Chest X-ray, PA view. Patient: 51 years old, sex M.
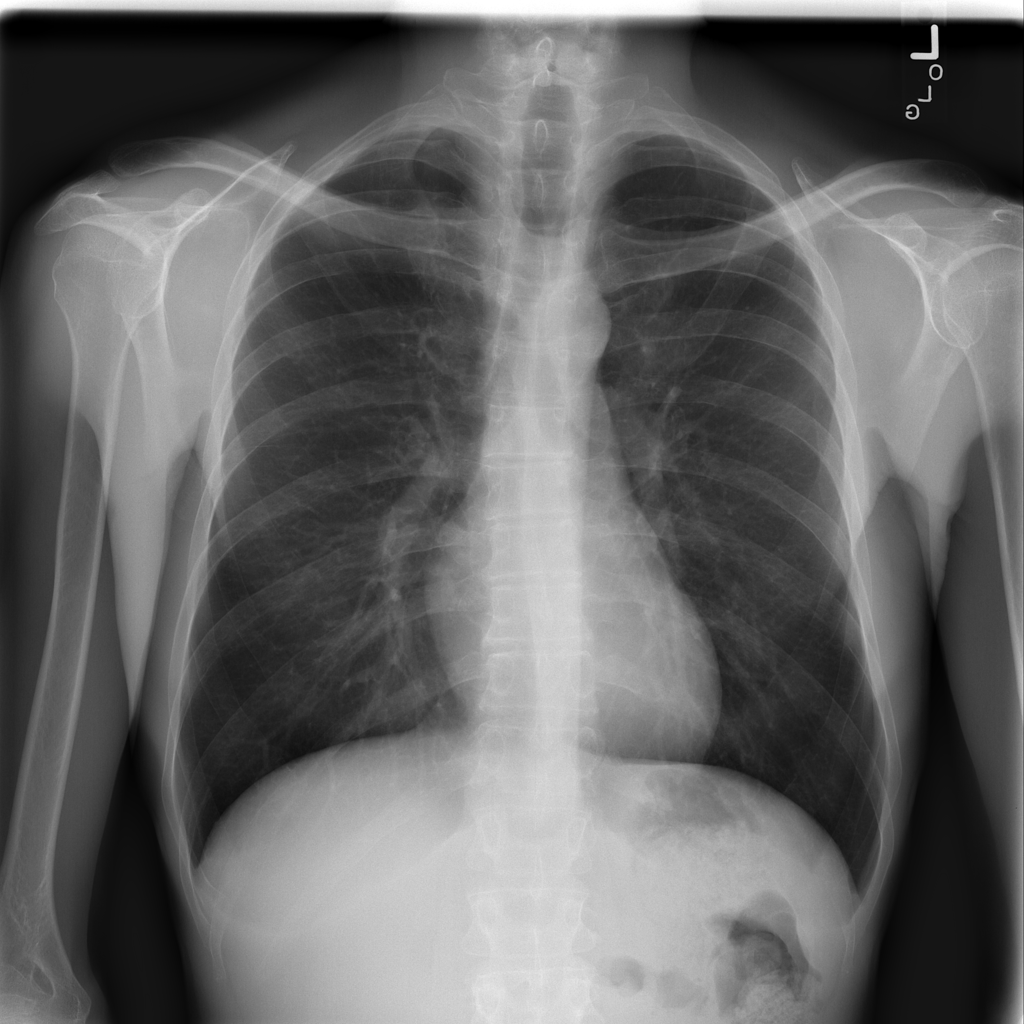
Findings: No Finding